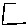
Label: square